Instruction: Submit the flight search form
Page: home
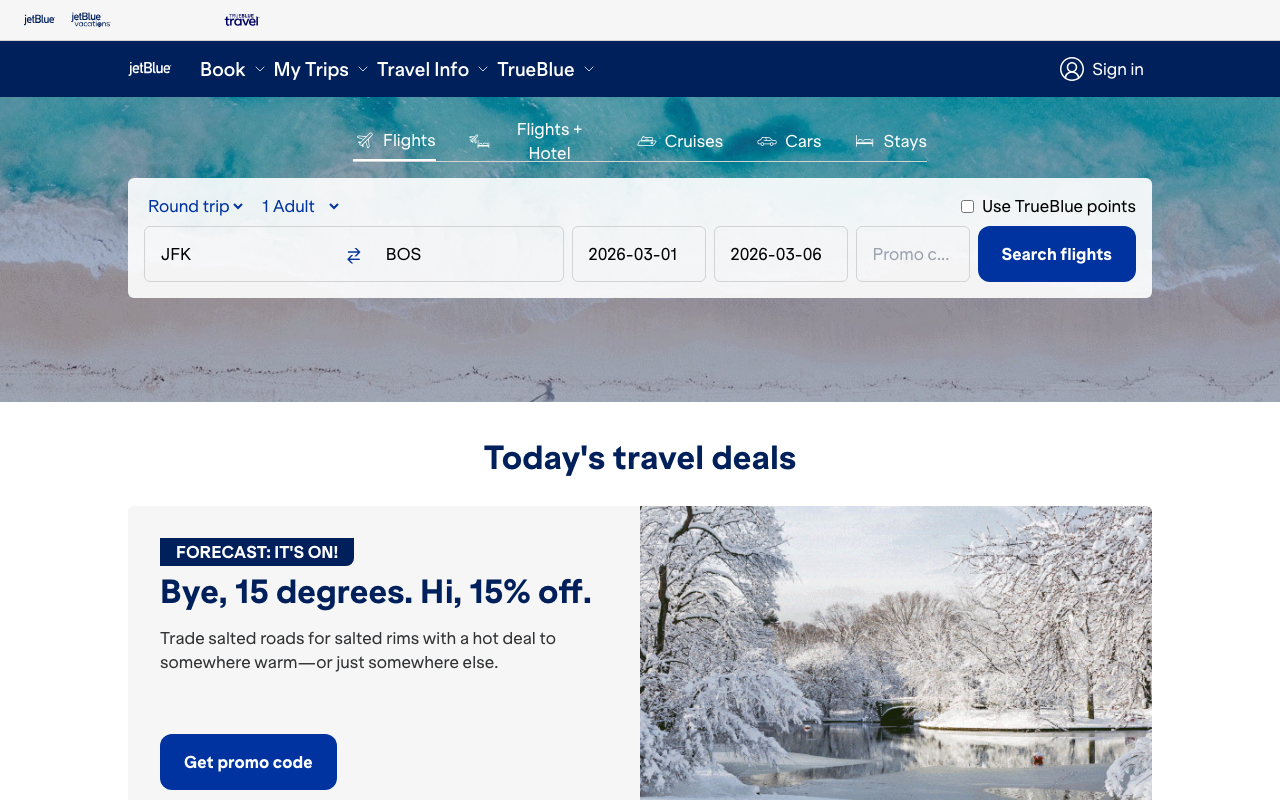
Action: click